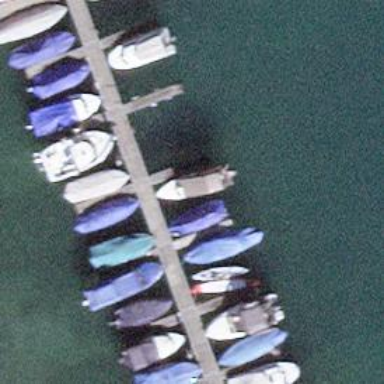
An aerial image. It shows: Man-made pier.